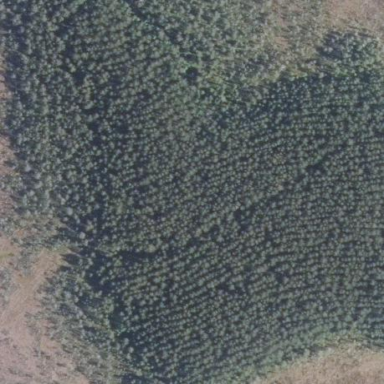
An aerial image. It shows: Woodland with needle-leaved trees.